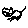
Label: cat